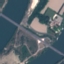
Land use / land cover class: Highway